Question:
Hi, there's my Database diagram.
I'm trying to insert rows into Order and OrderItem tables. Insertion into Order table goes fine.
However, when I'm trying to insert into OrderItem table I get an exception. Cannot insert into Product table, ProductId already exists. Why does this happen?
'''
Insert code:
db.Orders.Add(newOrder);
db.SaveChanges();
newOrder.OrderItems = products.Convert(newOrder);
foreach (var orderItem in newOrder.OrderItems)
{
db.OrderItems.Add(orderItem);
}
db.SaveChanges();
'''
New order object already has a list of order items, and I need only an exception (for productId) if OrderItem record I want to insert doesn't have existing productId in product table, not insert into Product table. How is this fixable ?
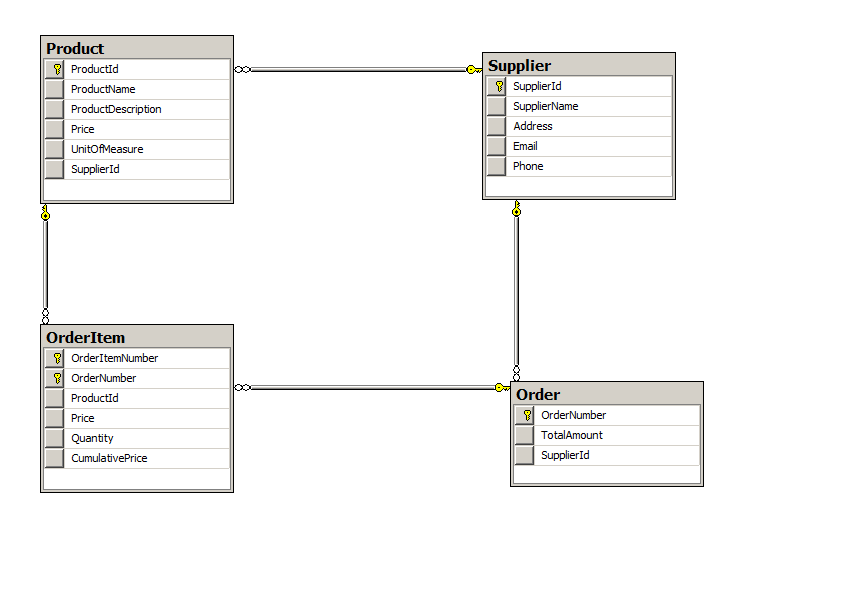
Answer: Cross check whether the list of order items has Product entity object as it is a foreign key for the OrderItem table. Also you can try inserting explicitly in child tables like first insert into Order then Order Items taking the Order entity object this should work (Note OrderItem should have Product entity object).